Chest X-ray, PA view. Patient: 57 years old, sex M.
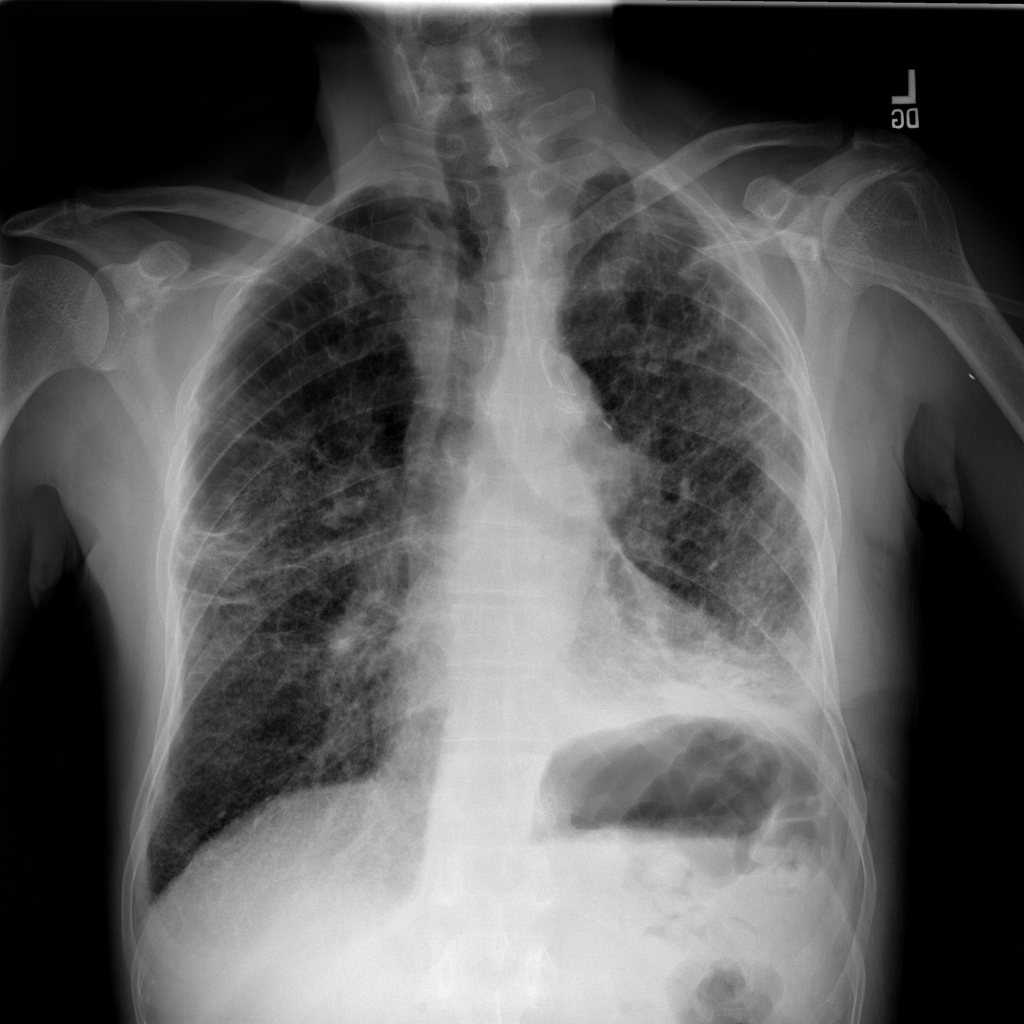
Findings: Atelectasis, Fibrosis, Pleural_Thickening